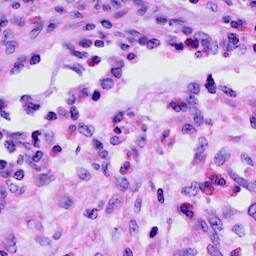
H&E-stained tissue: Cervix